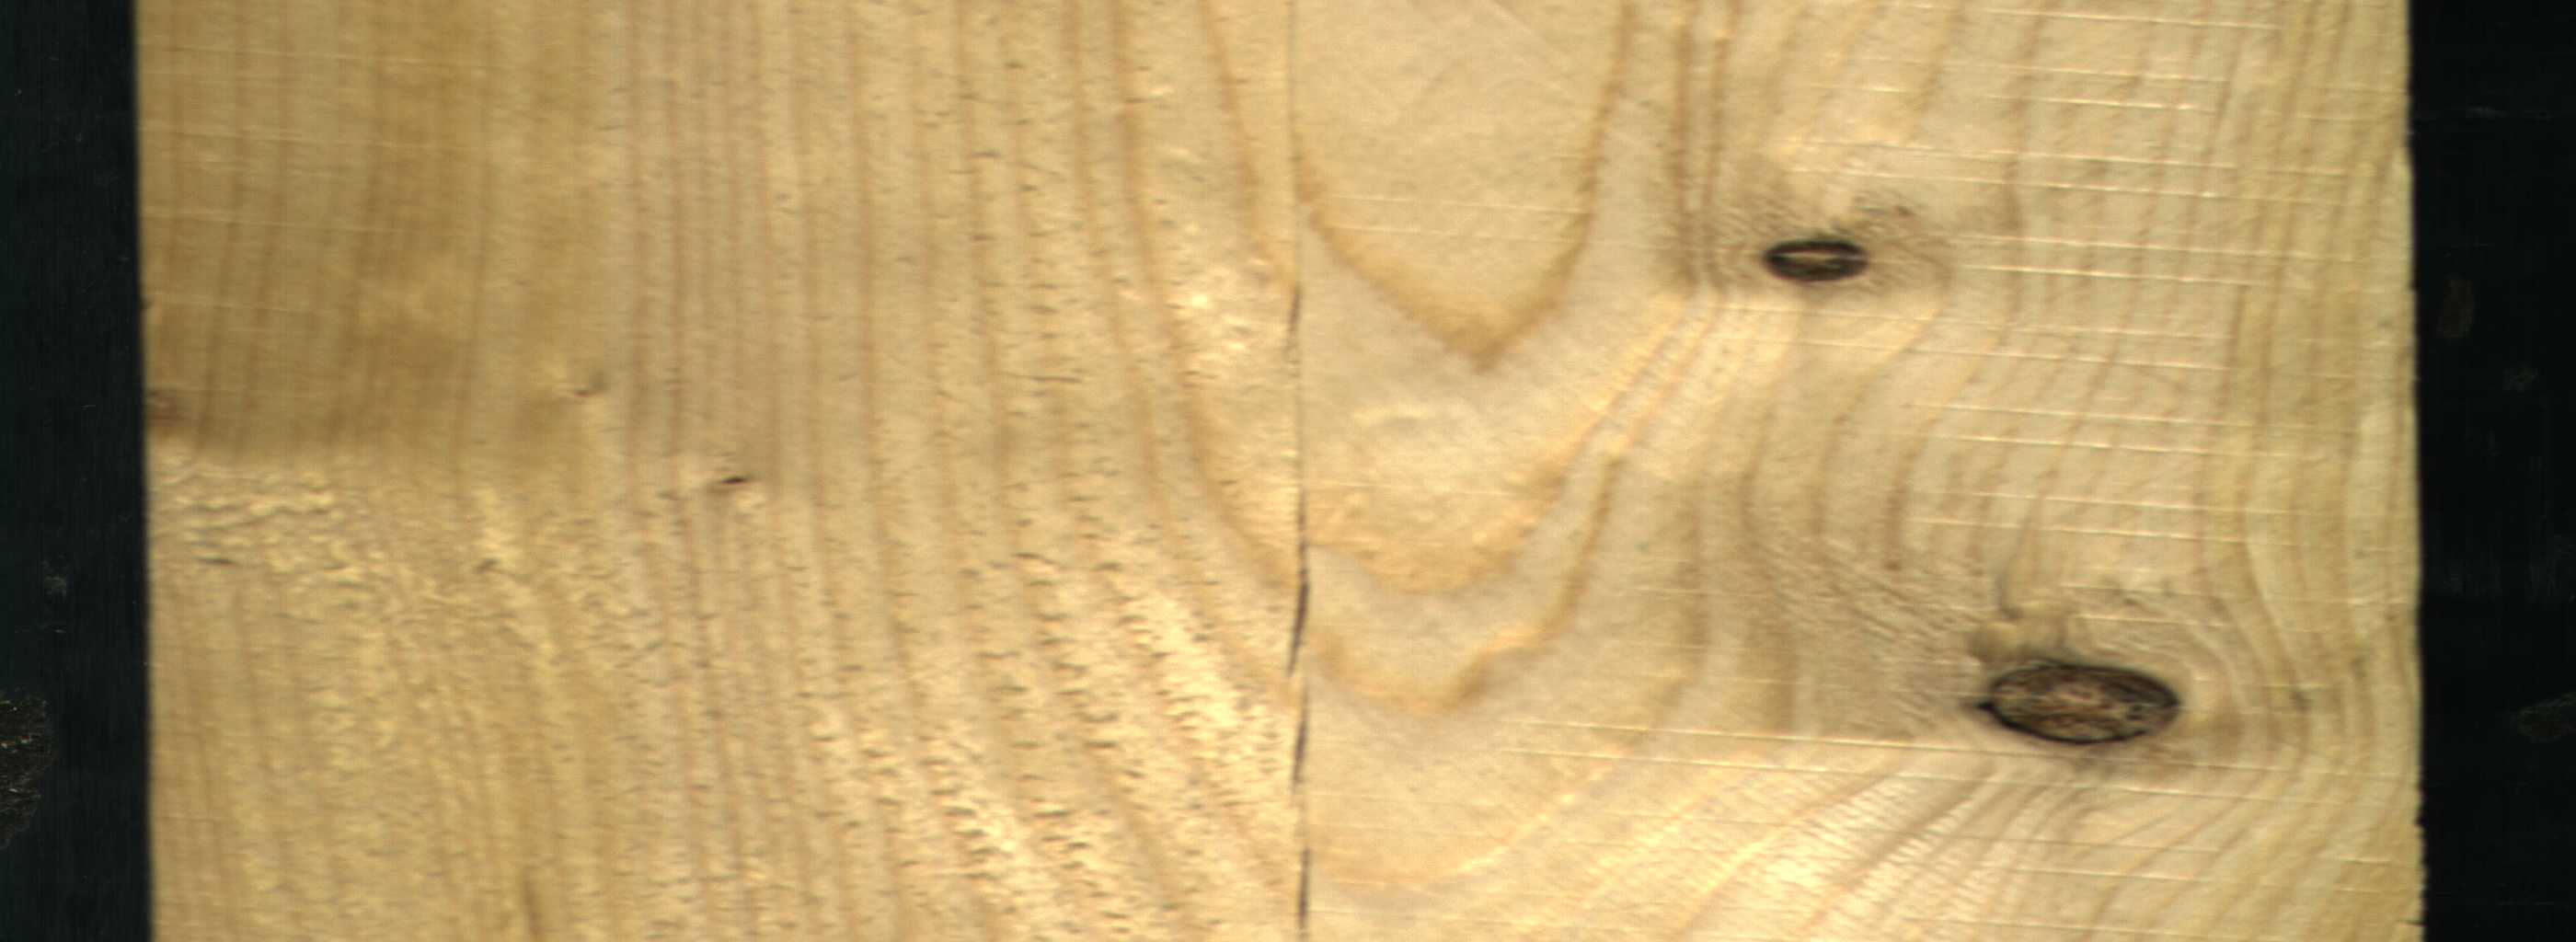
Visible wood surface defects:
Crack
Crack
Crack
Dead_Knot
Dead_Knot